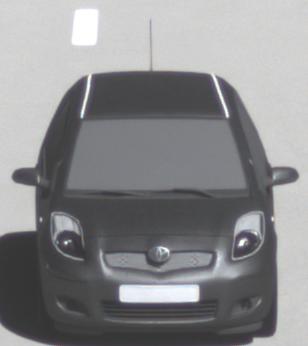
Make: Toyota
Model: Yaris 1.0
Detailed model: Yaris (XP13)
Model produced from: 2011/10
Model produced until: 2014/08
Doors: 3
Color: gray
Road condition: dry road
Daytime: midday
Contrast: high contrast